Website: home-depot
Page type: account-dashboard
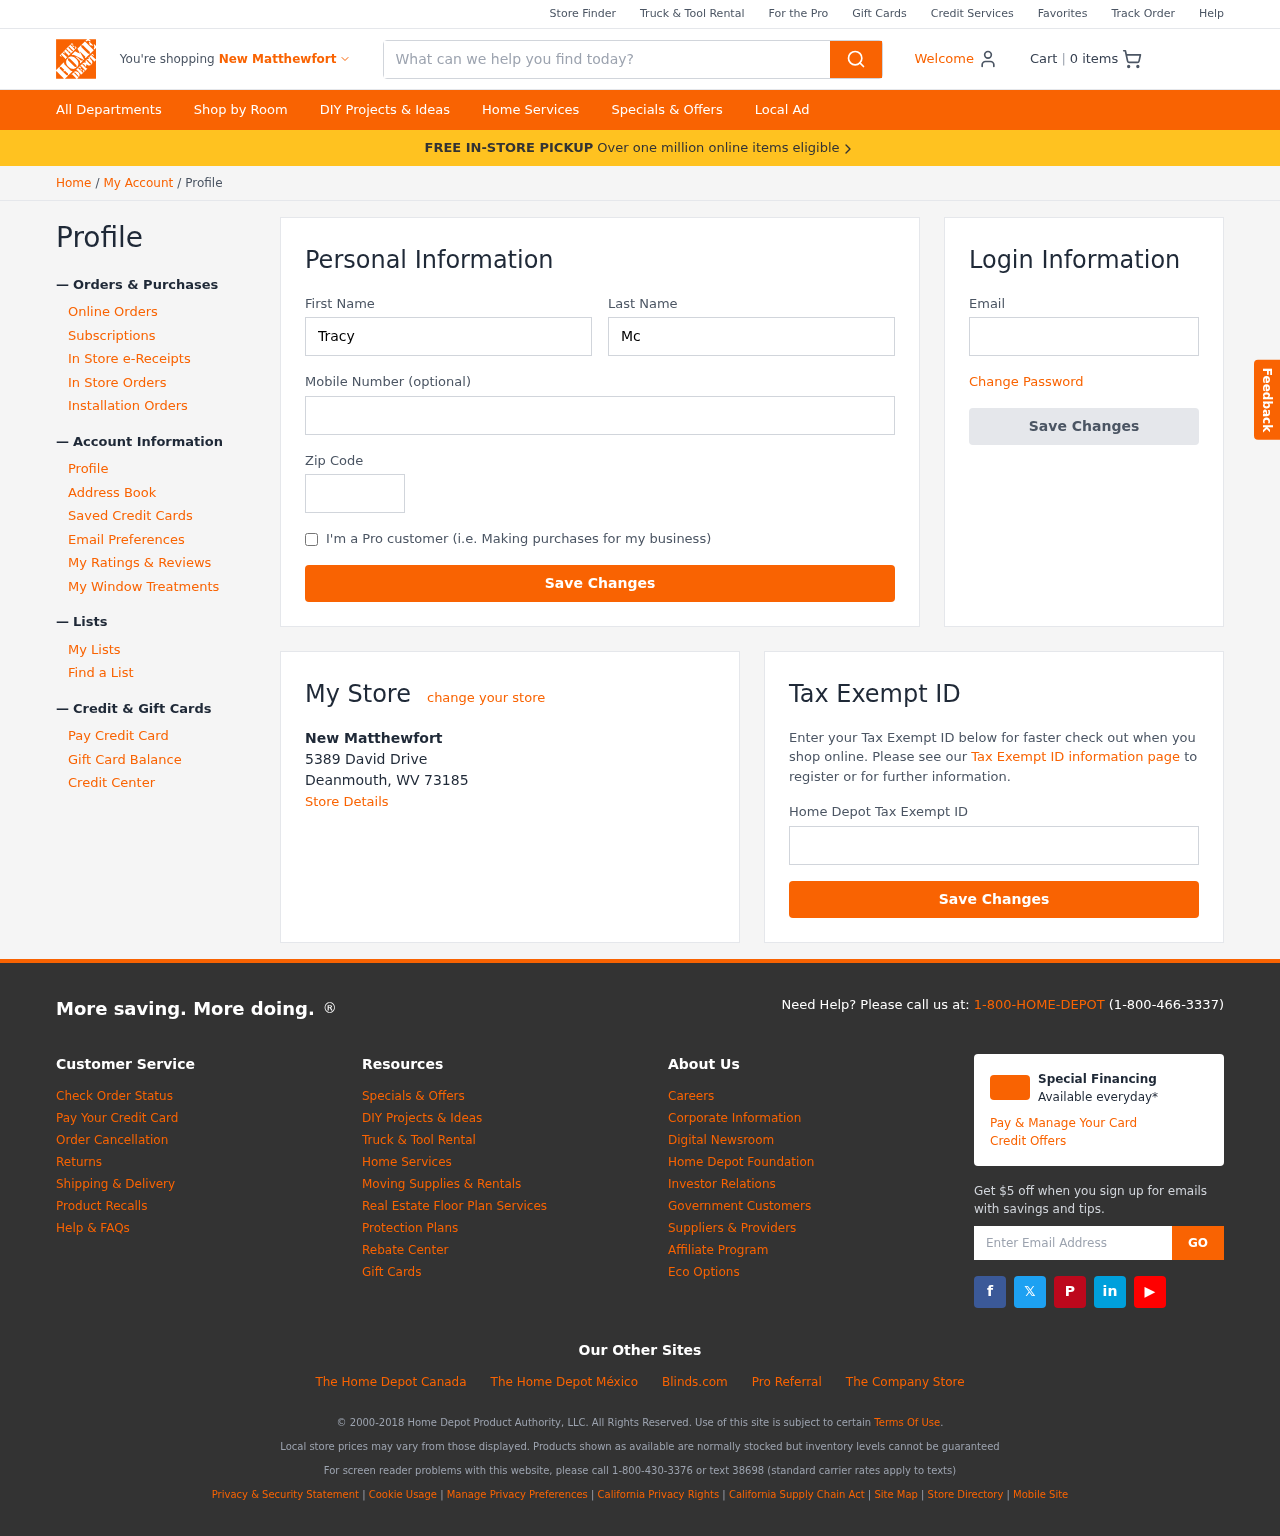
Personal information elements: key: PII_CITY
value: New Matthewfort
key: PII_EMAIL
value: tracy_mcdowell@yahoo.com
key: PII_FIRSTNAME
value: Tracy
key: PII_LASTNAME
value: Mcdowell
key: PII_LOCATION1_CITY_STATE_ZIP
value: Deanmouth, WV 73185
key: PII_LOCATION1_NAME
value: New Matthewfort
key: PII_LOCATION1_STREET
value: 5389 David Drive
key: PII_PHONE
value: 4472295266
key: PII_POSTCODE
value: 84426
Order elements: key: ORDER_NUM_ITEMS
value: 0
Search elements: key: HEADER_SEARCH
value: What can we help you find today?